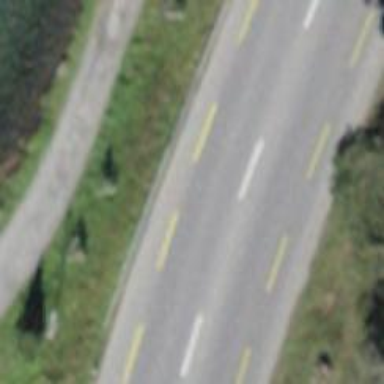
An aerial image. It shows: Primary road with asphalt surface and designated cycle lane.